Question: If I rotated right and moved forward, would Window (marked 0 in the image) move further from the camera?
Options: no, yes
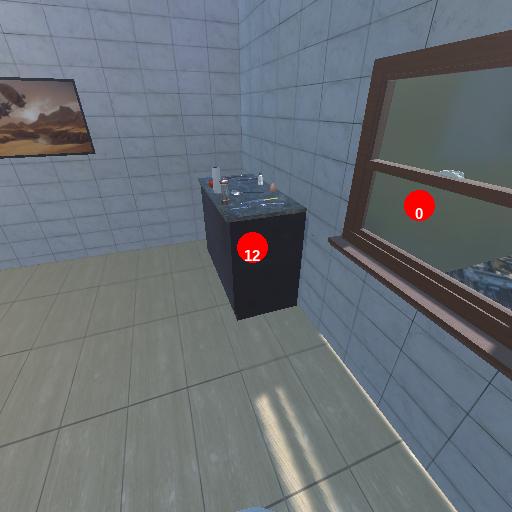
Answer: no